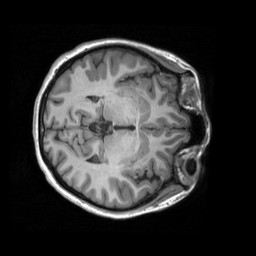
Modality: T1w
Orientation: axial